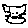
Label: cat